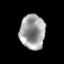
Tissue: prostate
Cell type: T cells
Senescence score: 0.304
Nuclear area (px): 858
Mean DAPI intensity: 159.21